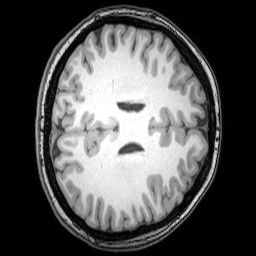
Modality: T1w
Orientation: axial
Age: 21
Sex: female
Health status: healthy
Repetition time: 0.081 s
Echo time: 0.037 s